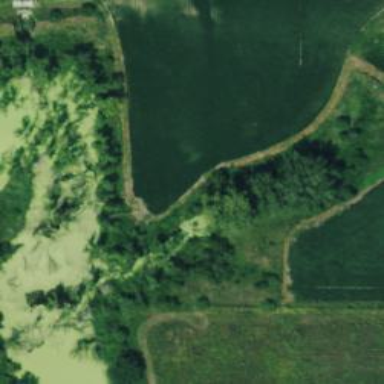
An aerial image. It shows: Reservoir area.